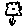
Label: flower